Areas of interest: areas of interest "Wildwatch River Campsite"
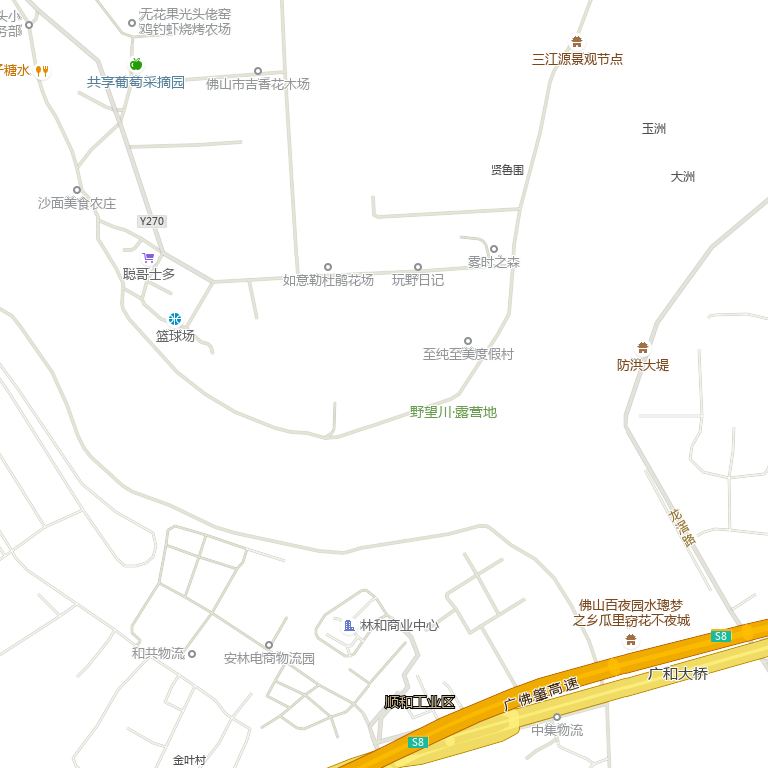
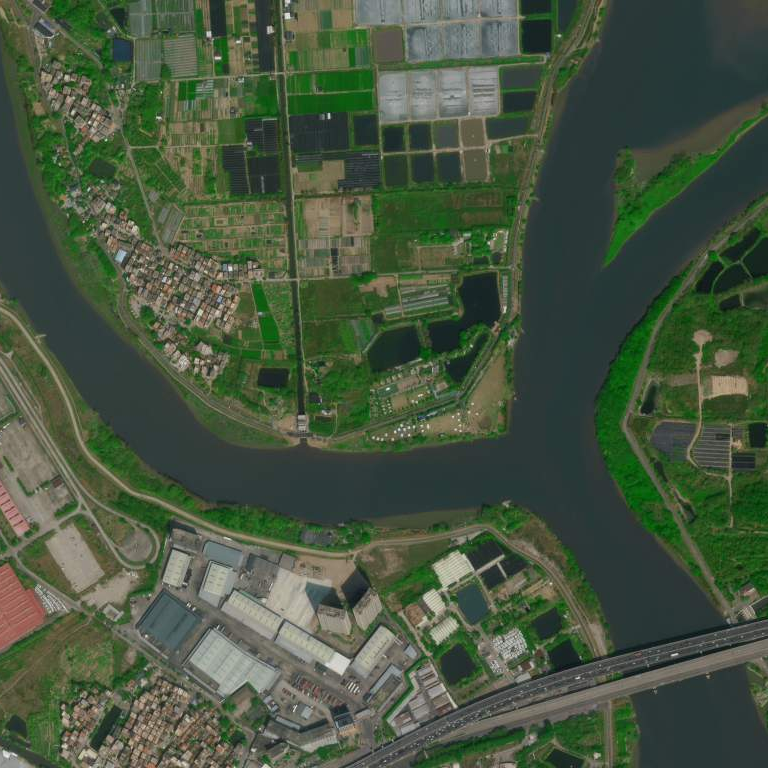